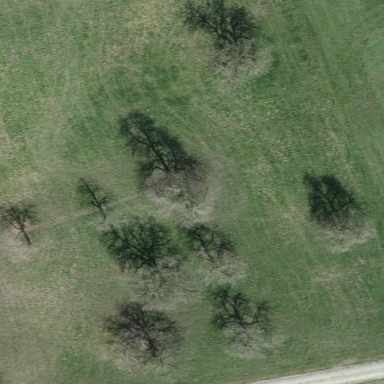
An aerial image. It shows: Orchard.